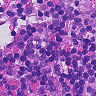
Metastatic tissue present: no